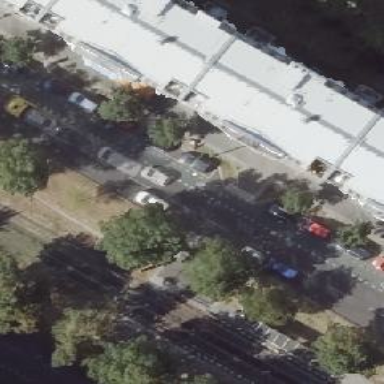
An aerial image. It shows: Primary highway with asphalt surface and lane markings. There is parallel on-street parking available on the right side of the road.